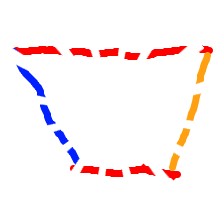
Shape: trapezoid